Question: I am working on my first segue, and I am a bit confused. I have Made an initial screen with some buttons. Then I made a second screen. Then I clicked on the first screen, went to editor -> embed_in -> NavigationController and that worked.
But the screen I am trying to connect my button to isn't showing up on the storyboard so I am not sure how to connect to it.
I am adding the screenshot of my storyboard.
You see how to storyboard has the Screen with 4 buttons connected to a NavigationController. But how do I get the other controller that I want to be connected to to show up on the same screen and connect to it?
This is the LearningCenter.h file
'''
#import <UIKit/UIKit.h>
@interface LearningCenter : UIViewController
@end
'''
Thanks!
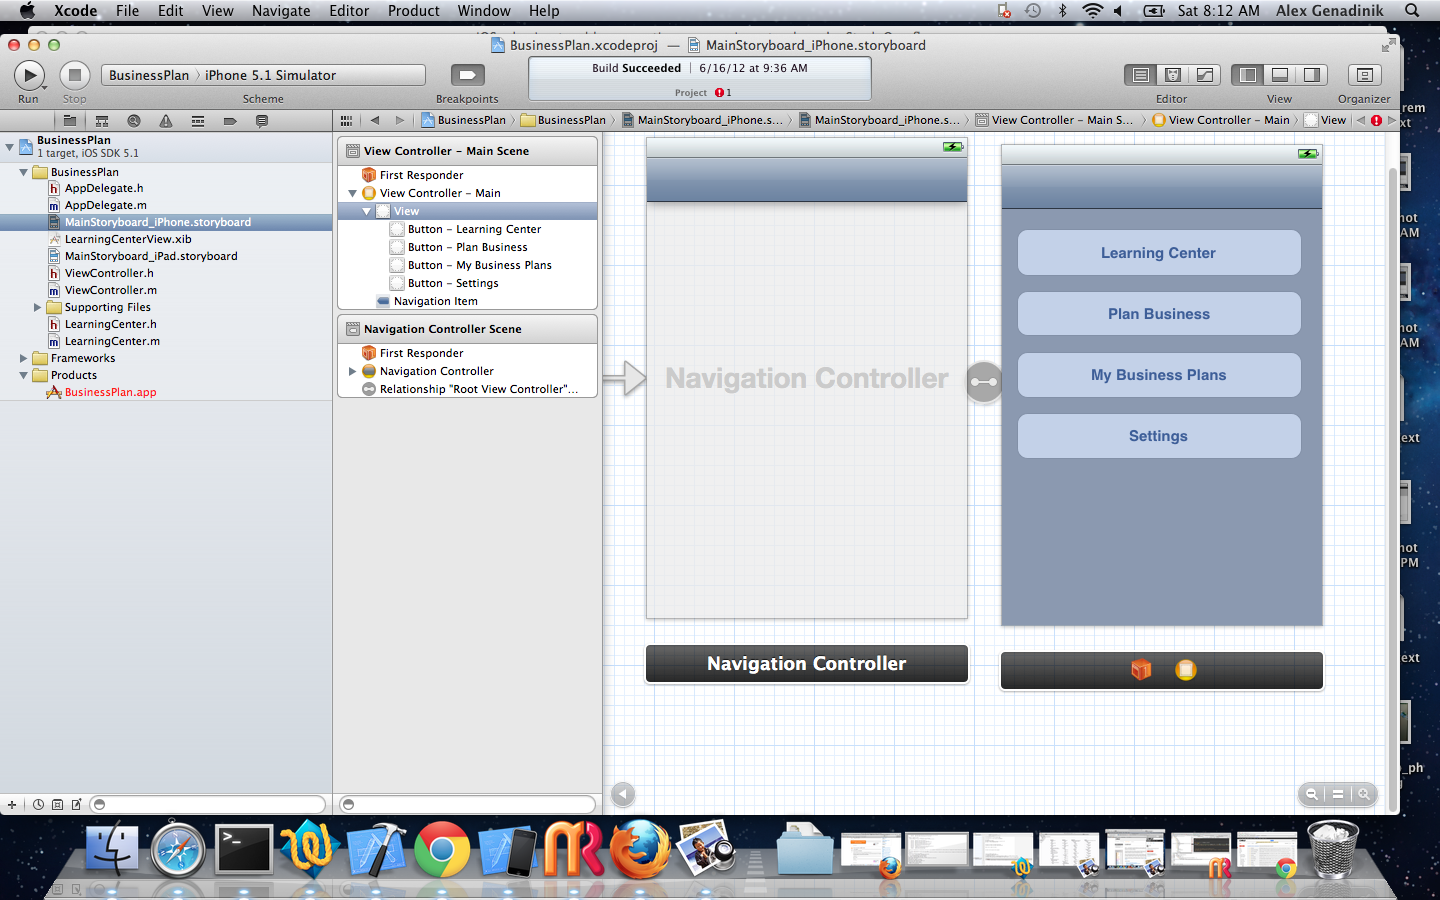
Answer: Open your object library in Xcode while in the storyboard and search for a view controller and drag it onto the canvas:

then select the new view controller and go to the identity inspector and replace 'UIViewController' with the name of your custom class.

Now you have "glued" the storyboard view controller with your view controller code in your project.
To answer your second question with the segue: Hold ctrl and click and hold on your button. Then (while still holding ctrl + left mouse!) drag from the button to the new view controllers view. There should now be a segue